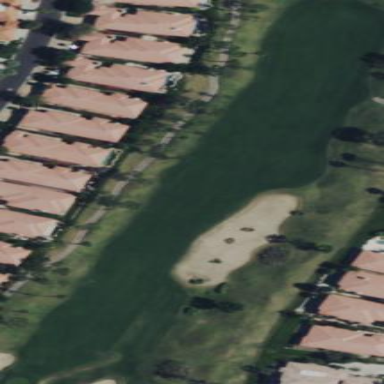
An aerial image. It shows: Grassy area designated as golf fairway.